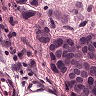
Metastatic tissue present: yes